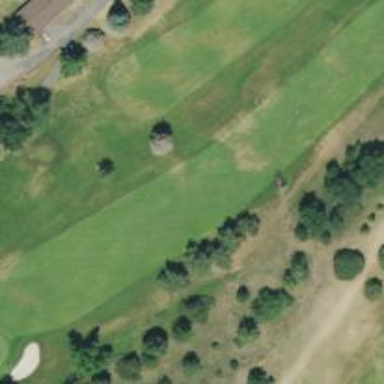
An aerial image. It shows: View of golf hole.